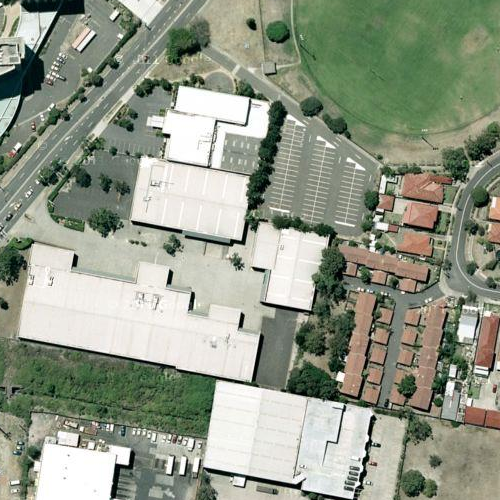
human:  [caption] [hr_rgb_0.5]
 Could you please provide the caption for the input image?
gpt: There is a railway goes through the industrial area .

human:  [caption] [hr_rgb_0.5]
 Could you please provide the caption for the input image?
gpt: A railway passes through the industrial area .

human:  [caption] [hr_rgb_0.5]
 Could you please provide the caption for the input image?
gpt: An industrial area with many white buildings while a railway goes through .

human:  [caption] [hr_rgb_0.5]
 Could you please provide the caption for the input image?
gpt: An industrial area with many white buildings while a railway passes through .

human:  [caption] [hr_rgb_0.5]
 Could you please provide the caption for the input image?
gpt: A wide railway goes through the industrial area .